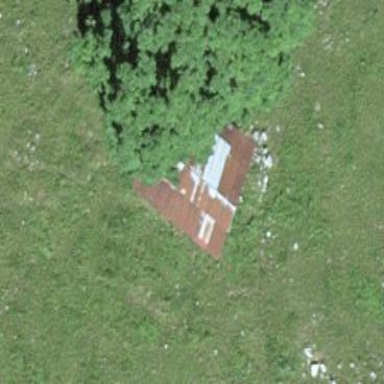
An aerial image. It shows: Cabin is depicted in the image.